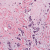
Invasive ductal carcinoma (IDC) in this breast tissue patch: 1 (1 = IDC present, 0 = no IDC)